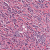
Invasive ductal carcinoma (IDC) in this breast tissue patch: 1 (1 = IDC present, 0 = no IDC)